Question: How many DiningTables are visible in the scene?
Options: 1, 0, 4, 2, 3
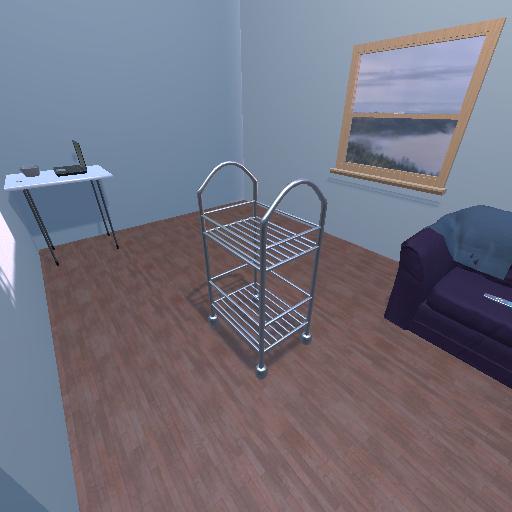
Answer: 1